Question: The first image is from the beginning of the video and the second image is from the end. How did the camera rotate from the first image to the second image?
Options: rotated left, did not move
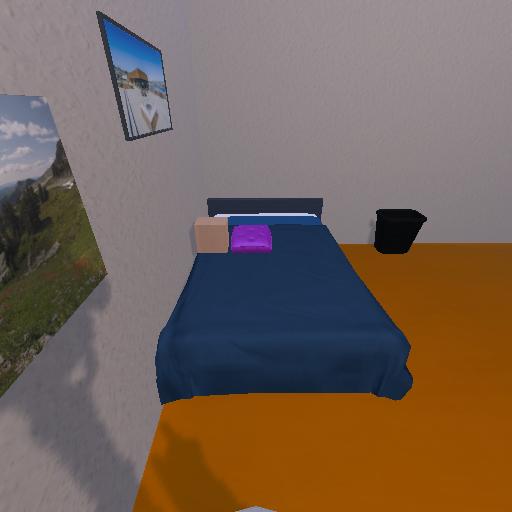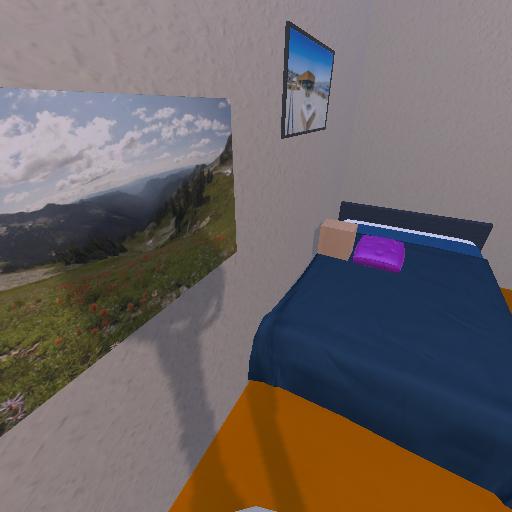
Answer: rotated left